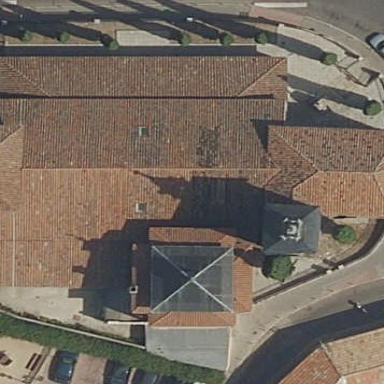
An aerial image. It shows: Church which is place of worship.